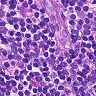
Metastatic tissue present: no